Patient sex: M
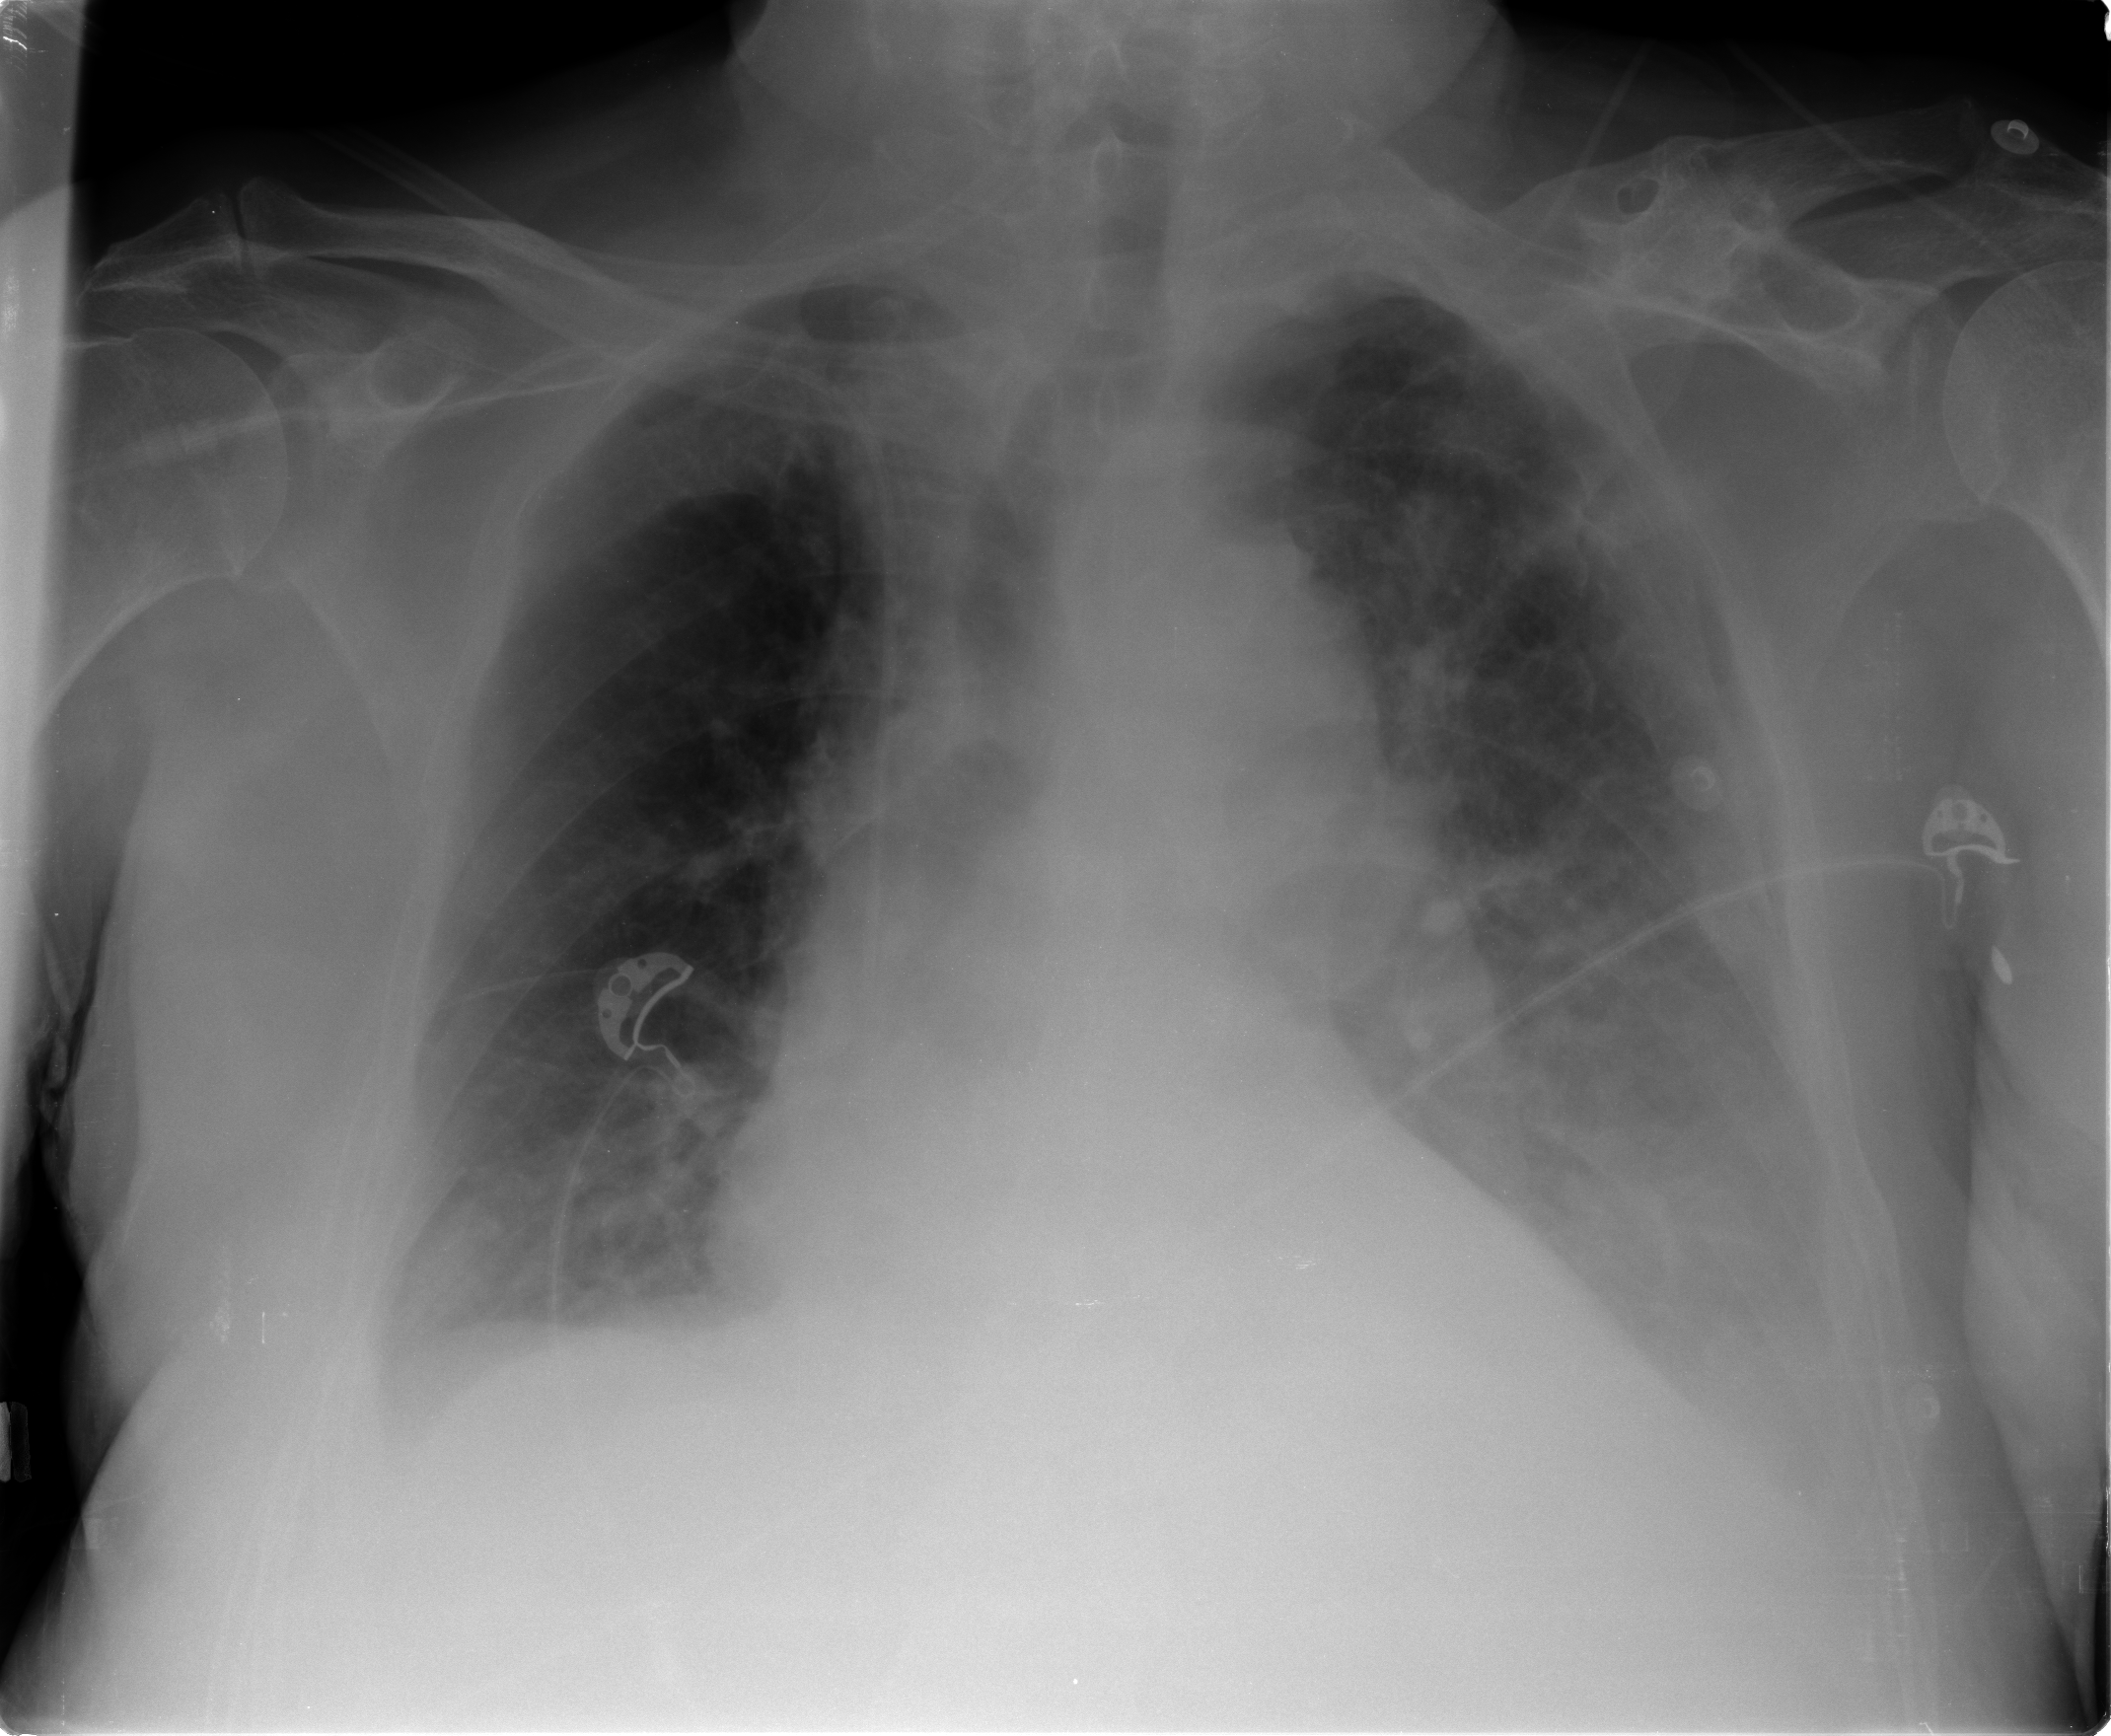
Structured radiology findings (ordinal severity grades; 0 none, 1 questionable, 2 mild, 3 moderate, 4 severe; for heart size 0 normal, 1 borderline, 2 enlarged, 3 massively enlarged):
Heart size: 0
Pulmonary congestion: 2
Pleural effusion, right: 2
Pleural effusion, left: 2
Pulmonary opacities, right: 0
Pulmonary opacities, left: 2
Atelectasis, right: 2
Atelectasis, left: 2